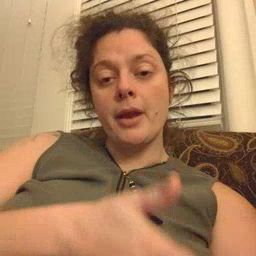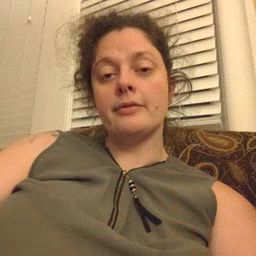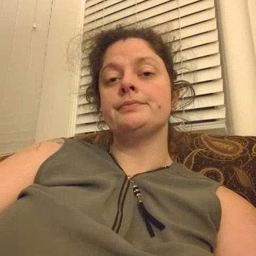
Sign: grandma